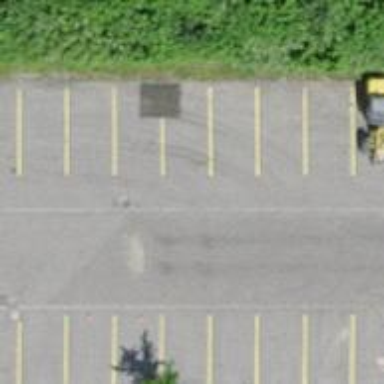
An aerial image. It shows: Parking area with surface.